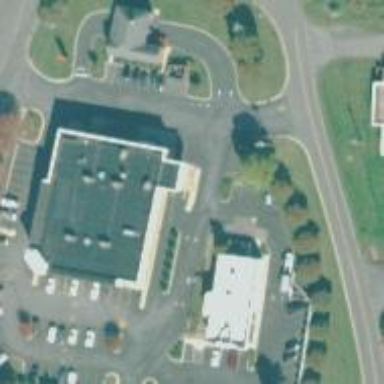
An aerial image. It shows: Pharmacy providing healthcare services.